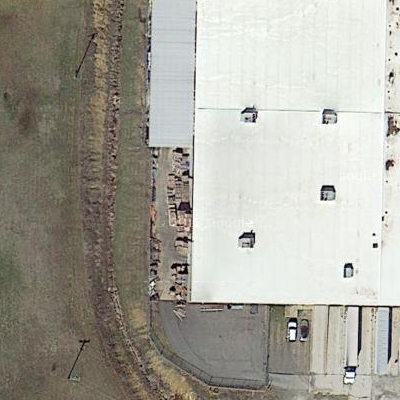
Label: cIndustry